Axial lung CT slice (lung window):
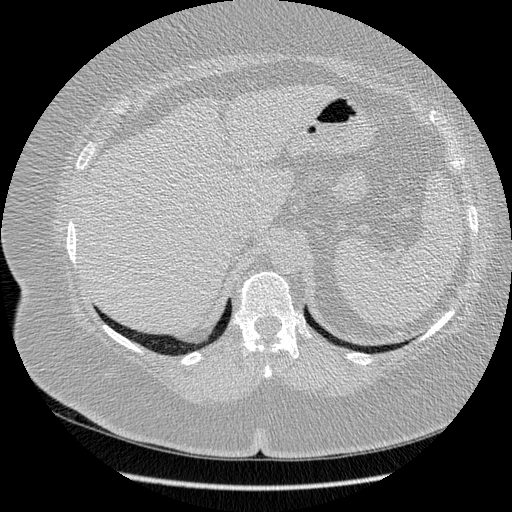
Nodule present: no